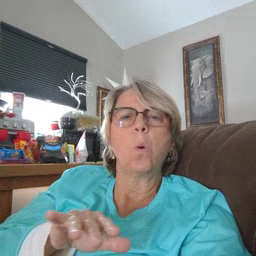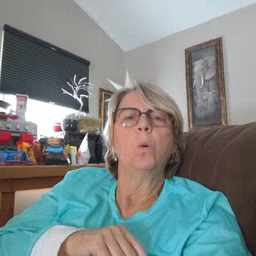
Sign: snow